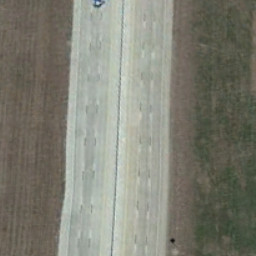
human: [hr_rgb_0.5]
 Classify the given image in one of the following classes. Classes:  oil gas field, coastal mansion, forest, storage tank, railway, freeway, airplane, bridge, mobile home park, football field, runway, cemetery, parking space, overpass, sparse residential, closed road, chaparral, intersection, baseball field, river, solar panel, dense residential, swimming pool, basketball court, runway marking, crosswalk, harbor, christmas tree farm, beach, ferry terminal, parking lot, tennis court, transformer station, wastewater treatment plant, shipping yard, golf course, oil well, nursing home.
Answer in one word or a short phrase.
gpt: freeway